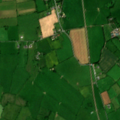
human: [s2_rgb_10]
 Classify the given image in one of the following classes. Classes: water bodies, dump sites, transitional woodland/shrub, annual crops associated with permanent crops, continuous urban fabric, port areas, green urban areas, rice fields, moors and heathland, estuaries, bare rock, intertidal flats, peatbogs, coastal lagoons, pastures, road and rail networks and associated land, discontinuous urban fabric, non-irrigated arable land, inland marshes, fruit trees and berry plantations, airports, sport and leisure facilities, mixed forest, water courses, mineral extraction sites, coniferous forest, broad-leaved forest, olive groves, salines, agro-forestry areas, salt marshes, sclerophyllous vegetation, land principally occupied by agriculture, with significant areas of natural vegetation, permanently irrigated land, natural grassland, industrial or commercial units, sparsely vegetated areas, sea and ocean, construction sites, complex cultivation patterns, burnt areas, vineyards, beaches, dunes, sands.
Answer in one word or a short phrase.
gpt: non-irrigated arable land, pastures